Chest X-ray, AP view. Patient: 49 years old, sex M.
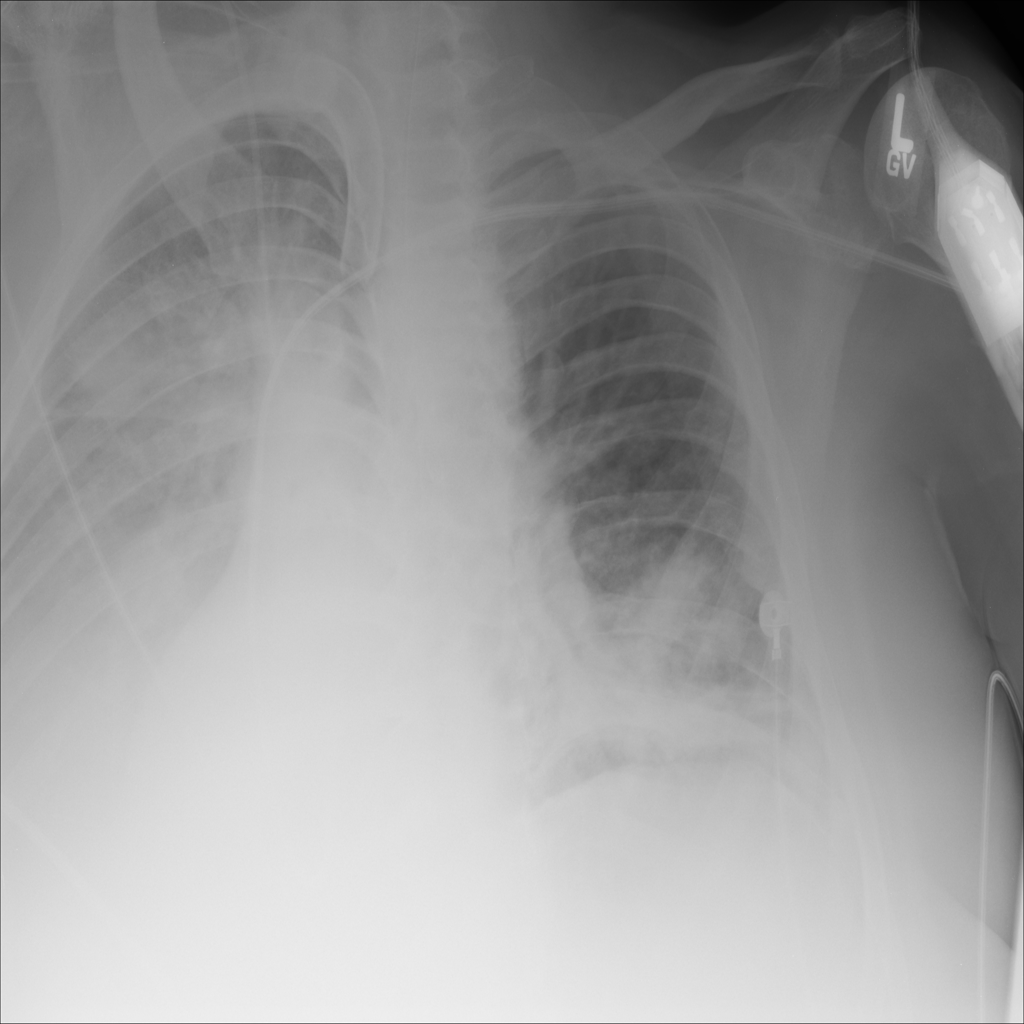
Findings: Atelectasis, Infiltration